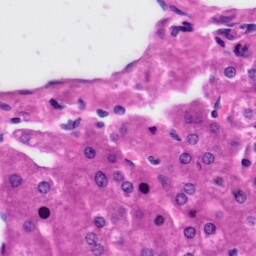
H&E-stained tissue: Liver